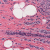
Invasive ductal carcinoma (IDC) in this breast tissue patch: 1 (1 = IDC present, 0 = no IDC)